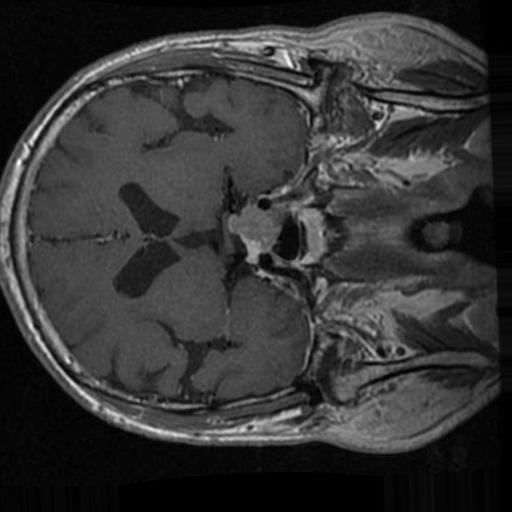
Label: brain_tumor